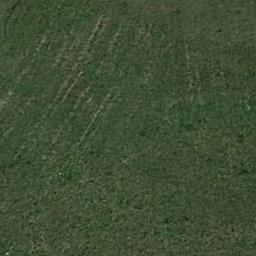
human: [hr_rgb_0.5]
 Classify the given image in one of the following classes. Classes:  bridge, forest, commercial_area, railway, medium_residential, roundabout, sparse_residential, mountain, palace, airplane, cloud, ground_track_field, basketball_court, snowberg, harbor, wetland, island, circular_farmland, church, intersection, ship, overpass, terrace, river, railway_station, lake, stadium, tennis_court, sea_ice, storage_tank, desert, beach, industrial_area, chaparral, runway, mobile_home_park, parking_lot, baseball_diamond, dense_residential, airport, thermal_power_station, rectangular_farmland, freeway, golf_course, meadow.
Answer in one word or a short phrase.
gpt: meadow